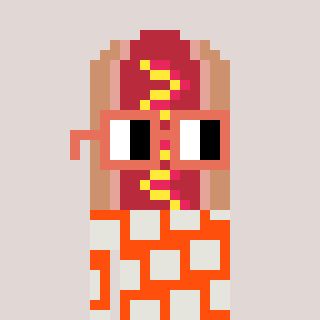
a pixel art character with square orange glasses, a hotdog-shaped head and a orange-colored body on a warm background